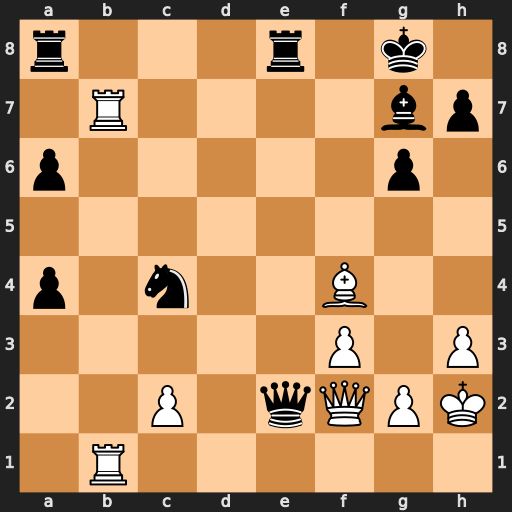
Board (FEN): r3r1k1/1R4bp/p5p1/8/p1n2B2/5P1P/2P1qQPK/1R6
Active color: w
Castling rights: -
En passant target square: -
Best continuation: Rxg7+ Kxg7 Rb7+ Re7 Qxe2